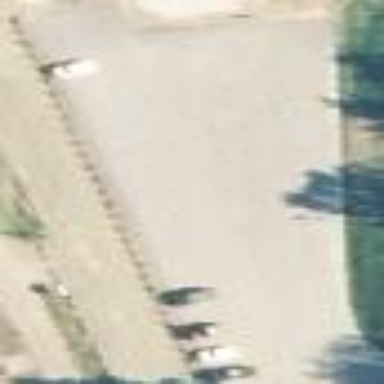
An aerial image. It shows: Parking area with fine gravel surface.